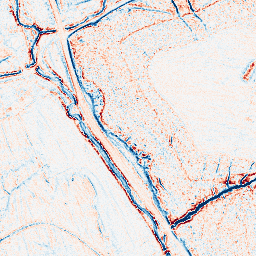
Category: edge_preserving
Decomposition family: anisotropic_diffusion
Decomposition parameters: iterations: 10
kappa: 50
gamma: 0.1
Upsampling method: quartic
Upsampling parameters: scale: 8
Upsampling scale: 8